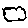
Label: cloud